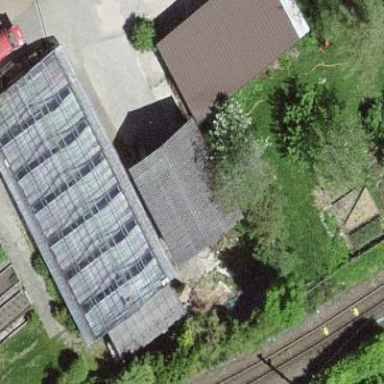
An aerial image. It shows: Garage.